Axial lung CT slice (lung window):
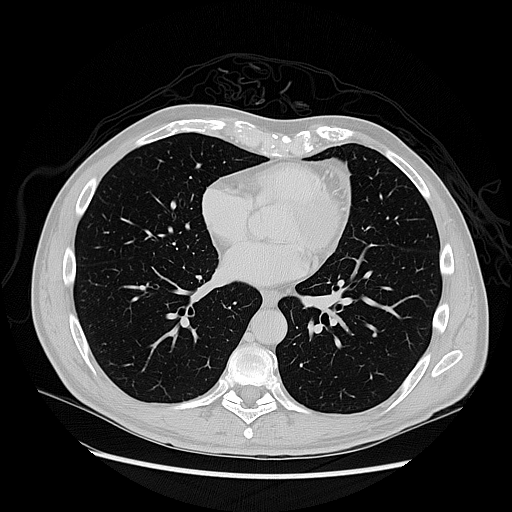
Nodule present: no